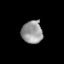
Tissue: skin
Cell type: Endothelial cells
Senescence score: 0.2553
Nuclear area (px): 467
Mean DAPI intensity: 151.323